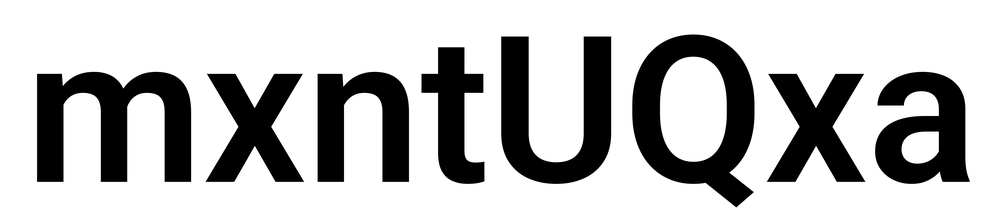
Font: Roboto_SemiBold